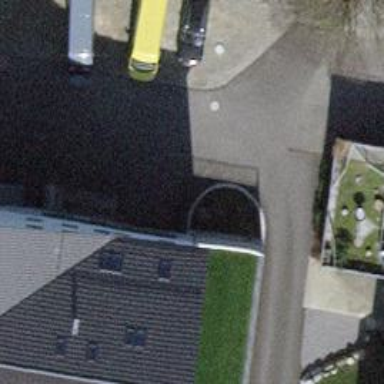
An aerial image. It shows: Parking area with grass paver surface.